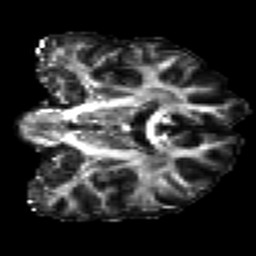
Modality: FA
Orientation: coronal
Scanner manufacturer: siemens
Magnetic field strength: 3 T
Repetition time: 7.8 s
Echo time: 0.09 s